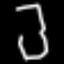
Label: hourglass